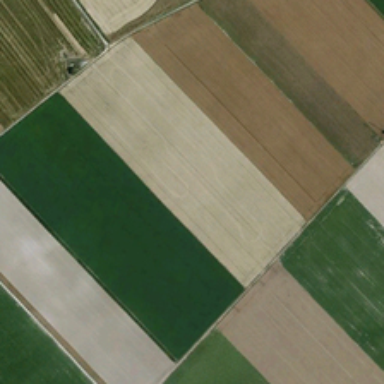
There are some bare white or brown land around the green farm .